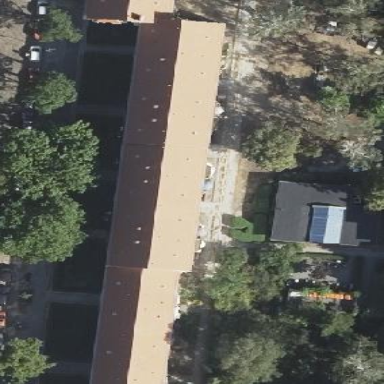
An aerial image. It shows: Gabled-roof building with apartments. The roof is covered with roof tiles.